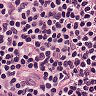
Metastatic tissue present: no